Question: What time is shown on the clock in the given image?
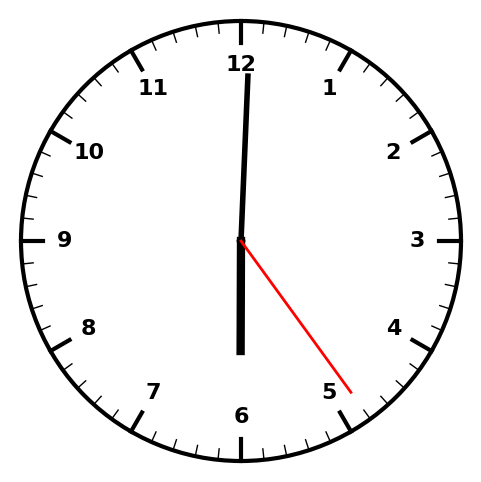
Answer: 06:00:24